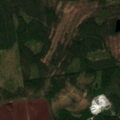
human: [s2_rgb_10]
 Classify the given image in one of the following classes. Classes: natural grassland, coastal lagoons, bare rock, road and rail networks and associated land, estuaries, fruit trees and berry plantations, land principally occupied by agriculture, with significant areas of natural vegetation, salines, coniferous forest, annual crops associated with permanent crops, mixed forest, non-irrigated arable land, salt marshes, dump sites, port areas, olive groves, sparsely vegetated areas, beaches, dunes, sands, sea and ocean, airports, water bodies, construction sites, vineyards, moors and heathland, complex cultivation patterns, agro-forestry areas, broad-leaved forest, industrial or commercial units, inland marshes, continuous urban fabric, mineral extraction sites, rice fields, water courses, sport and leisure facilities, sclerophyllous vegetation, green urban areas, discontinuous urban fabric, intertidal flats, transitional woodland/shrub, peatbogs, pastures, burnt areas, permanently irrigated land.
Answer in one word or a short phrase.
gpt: coniferous forest, mixed forest, transitional woodland/shrub, peatbogs